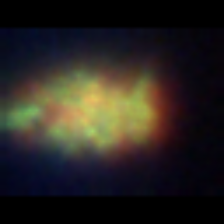
Taxon: Unknown_detritus
Group: Unknown